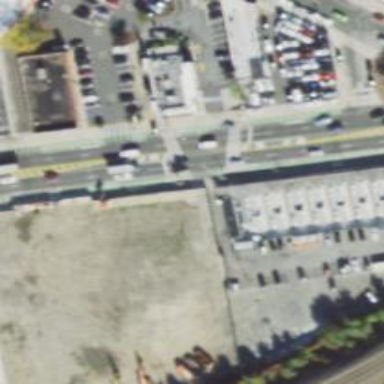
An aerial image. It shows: Primary highway with asphalt surface and cycle track.